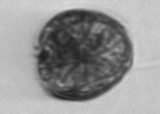
Label: Alexandrium_catenella